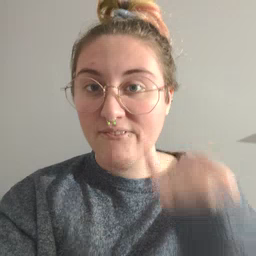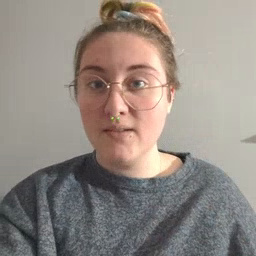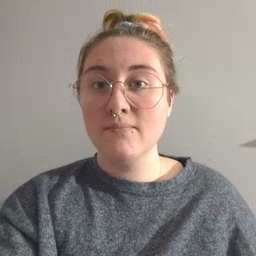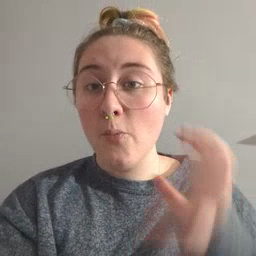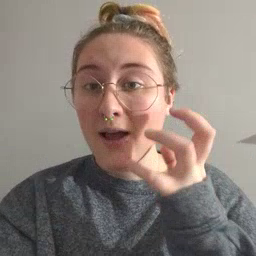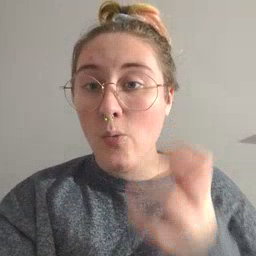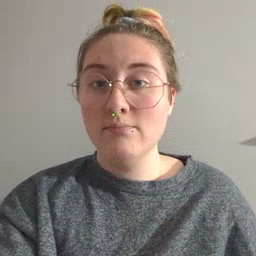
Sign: radio